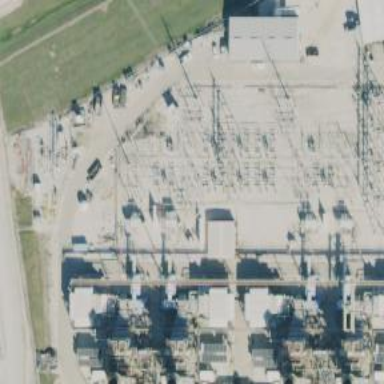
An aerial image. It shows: Switch used for power control.